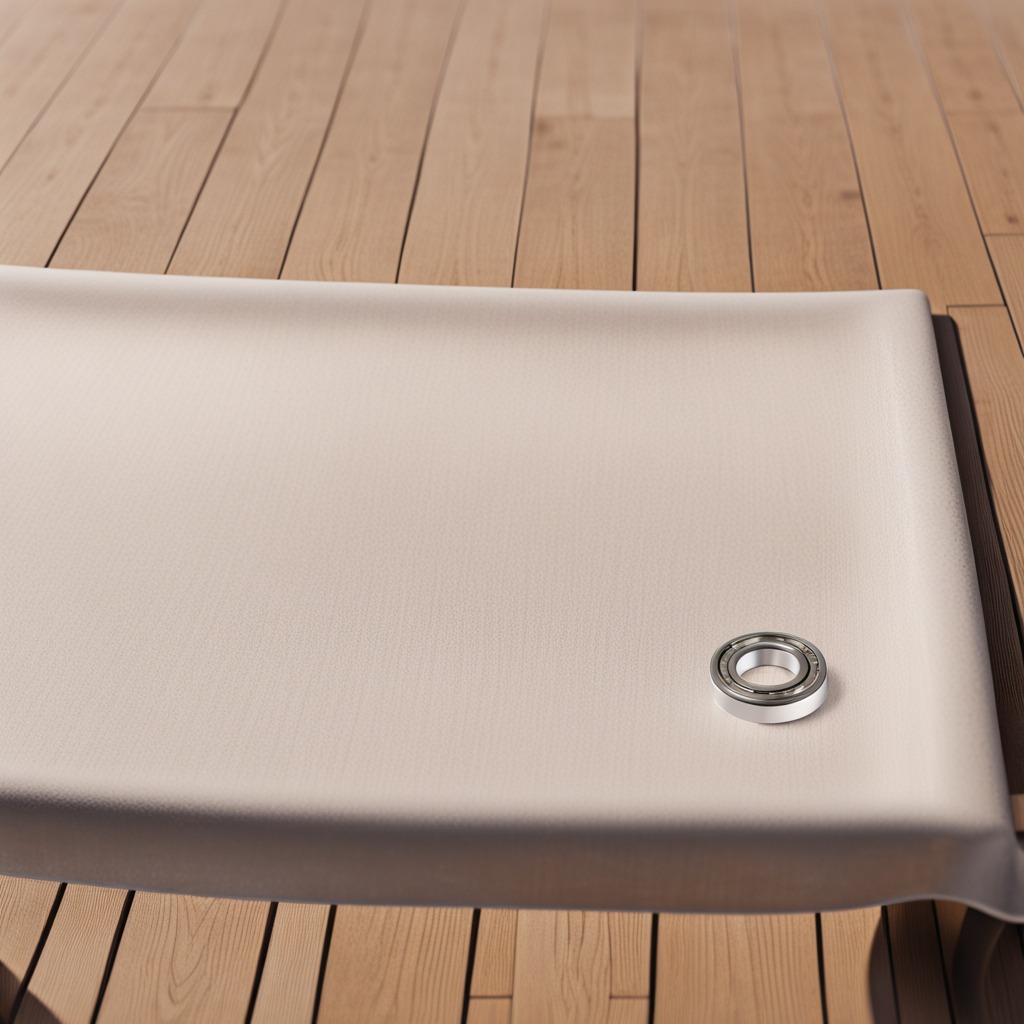
A metal ball bearing is lying on the wooden table.